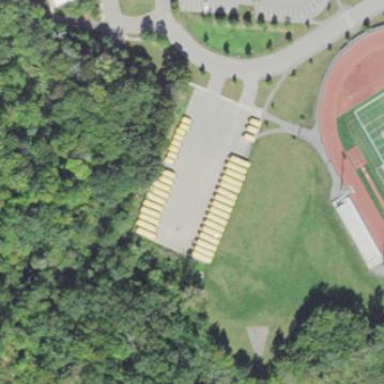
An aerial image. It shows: Parking area with asphalt surface. This is bus lot for school.